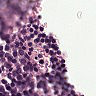
Metastatic tissue present: no